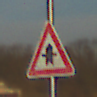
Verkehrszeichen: Vorfahrt
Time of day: SunriseSunset
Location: Outdoor (RoadRail)
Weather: PartlyCloudy
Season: NotSpecified
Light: Natural